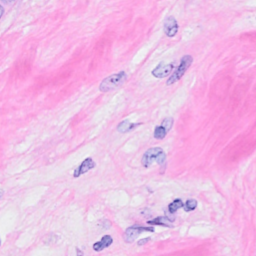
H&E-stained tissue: Breast